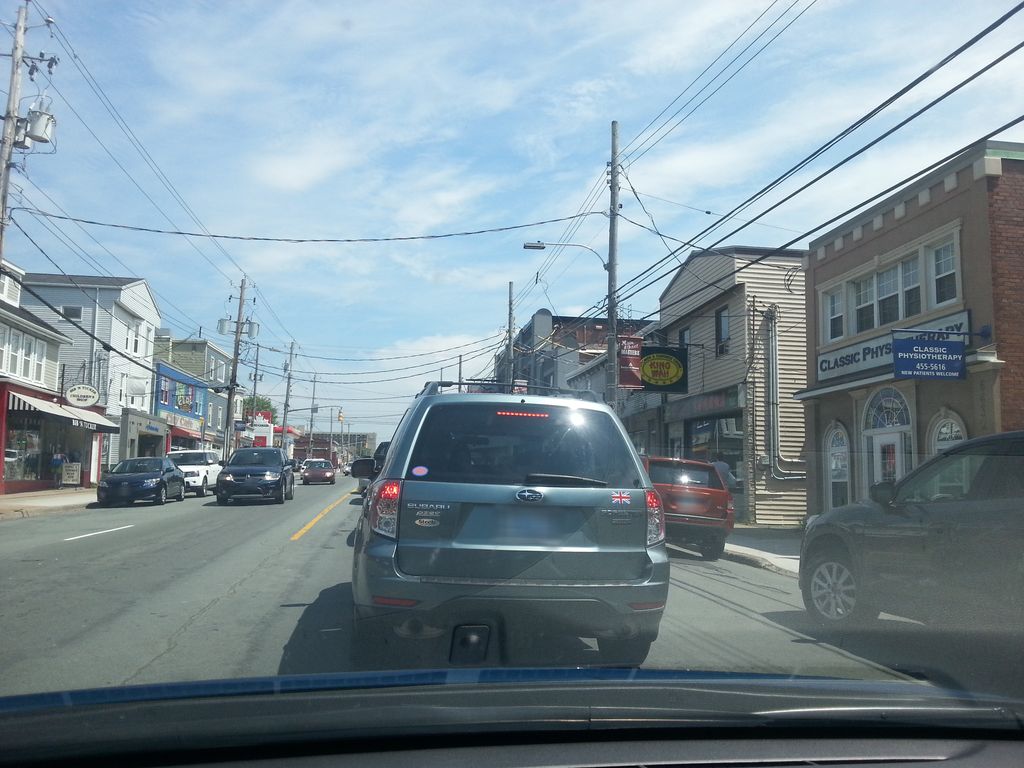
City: halifax